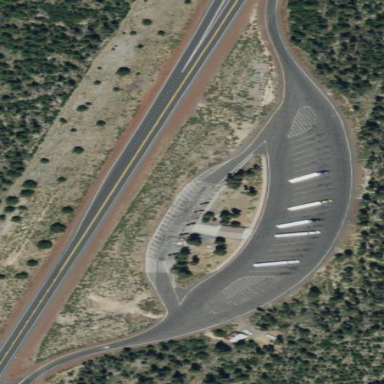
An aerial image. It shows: Rest area on the road.